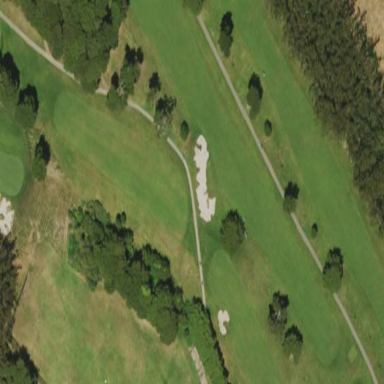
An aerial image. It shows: Golf fairway surrounded by grass.